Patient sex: M
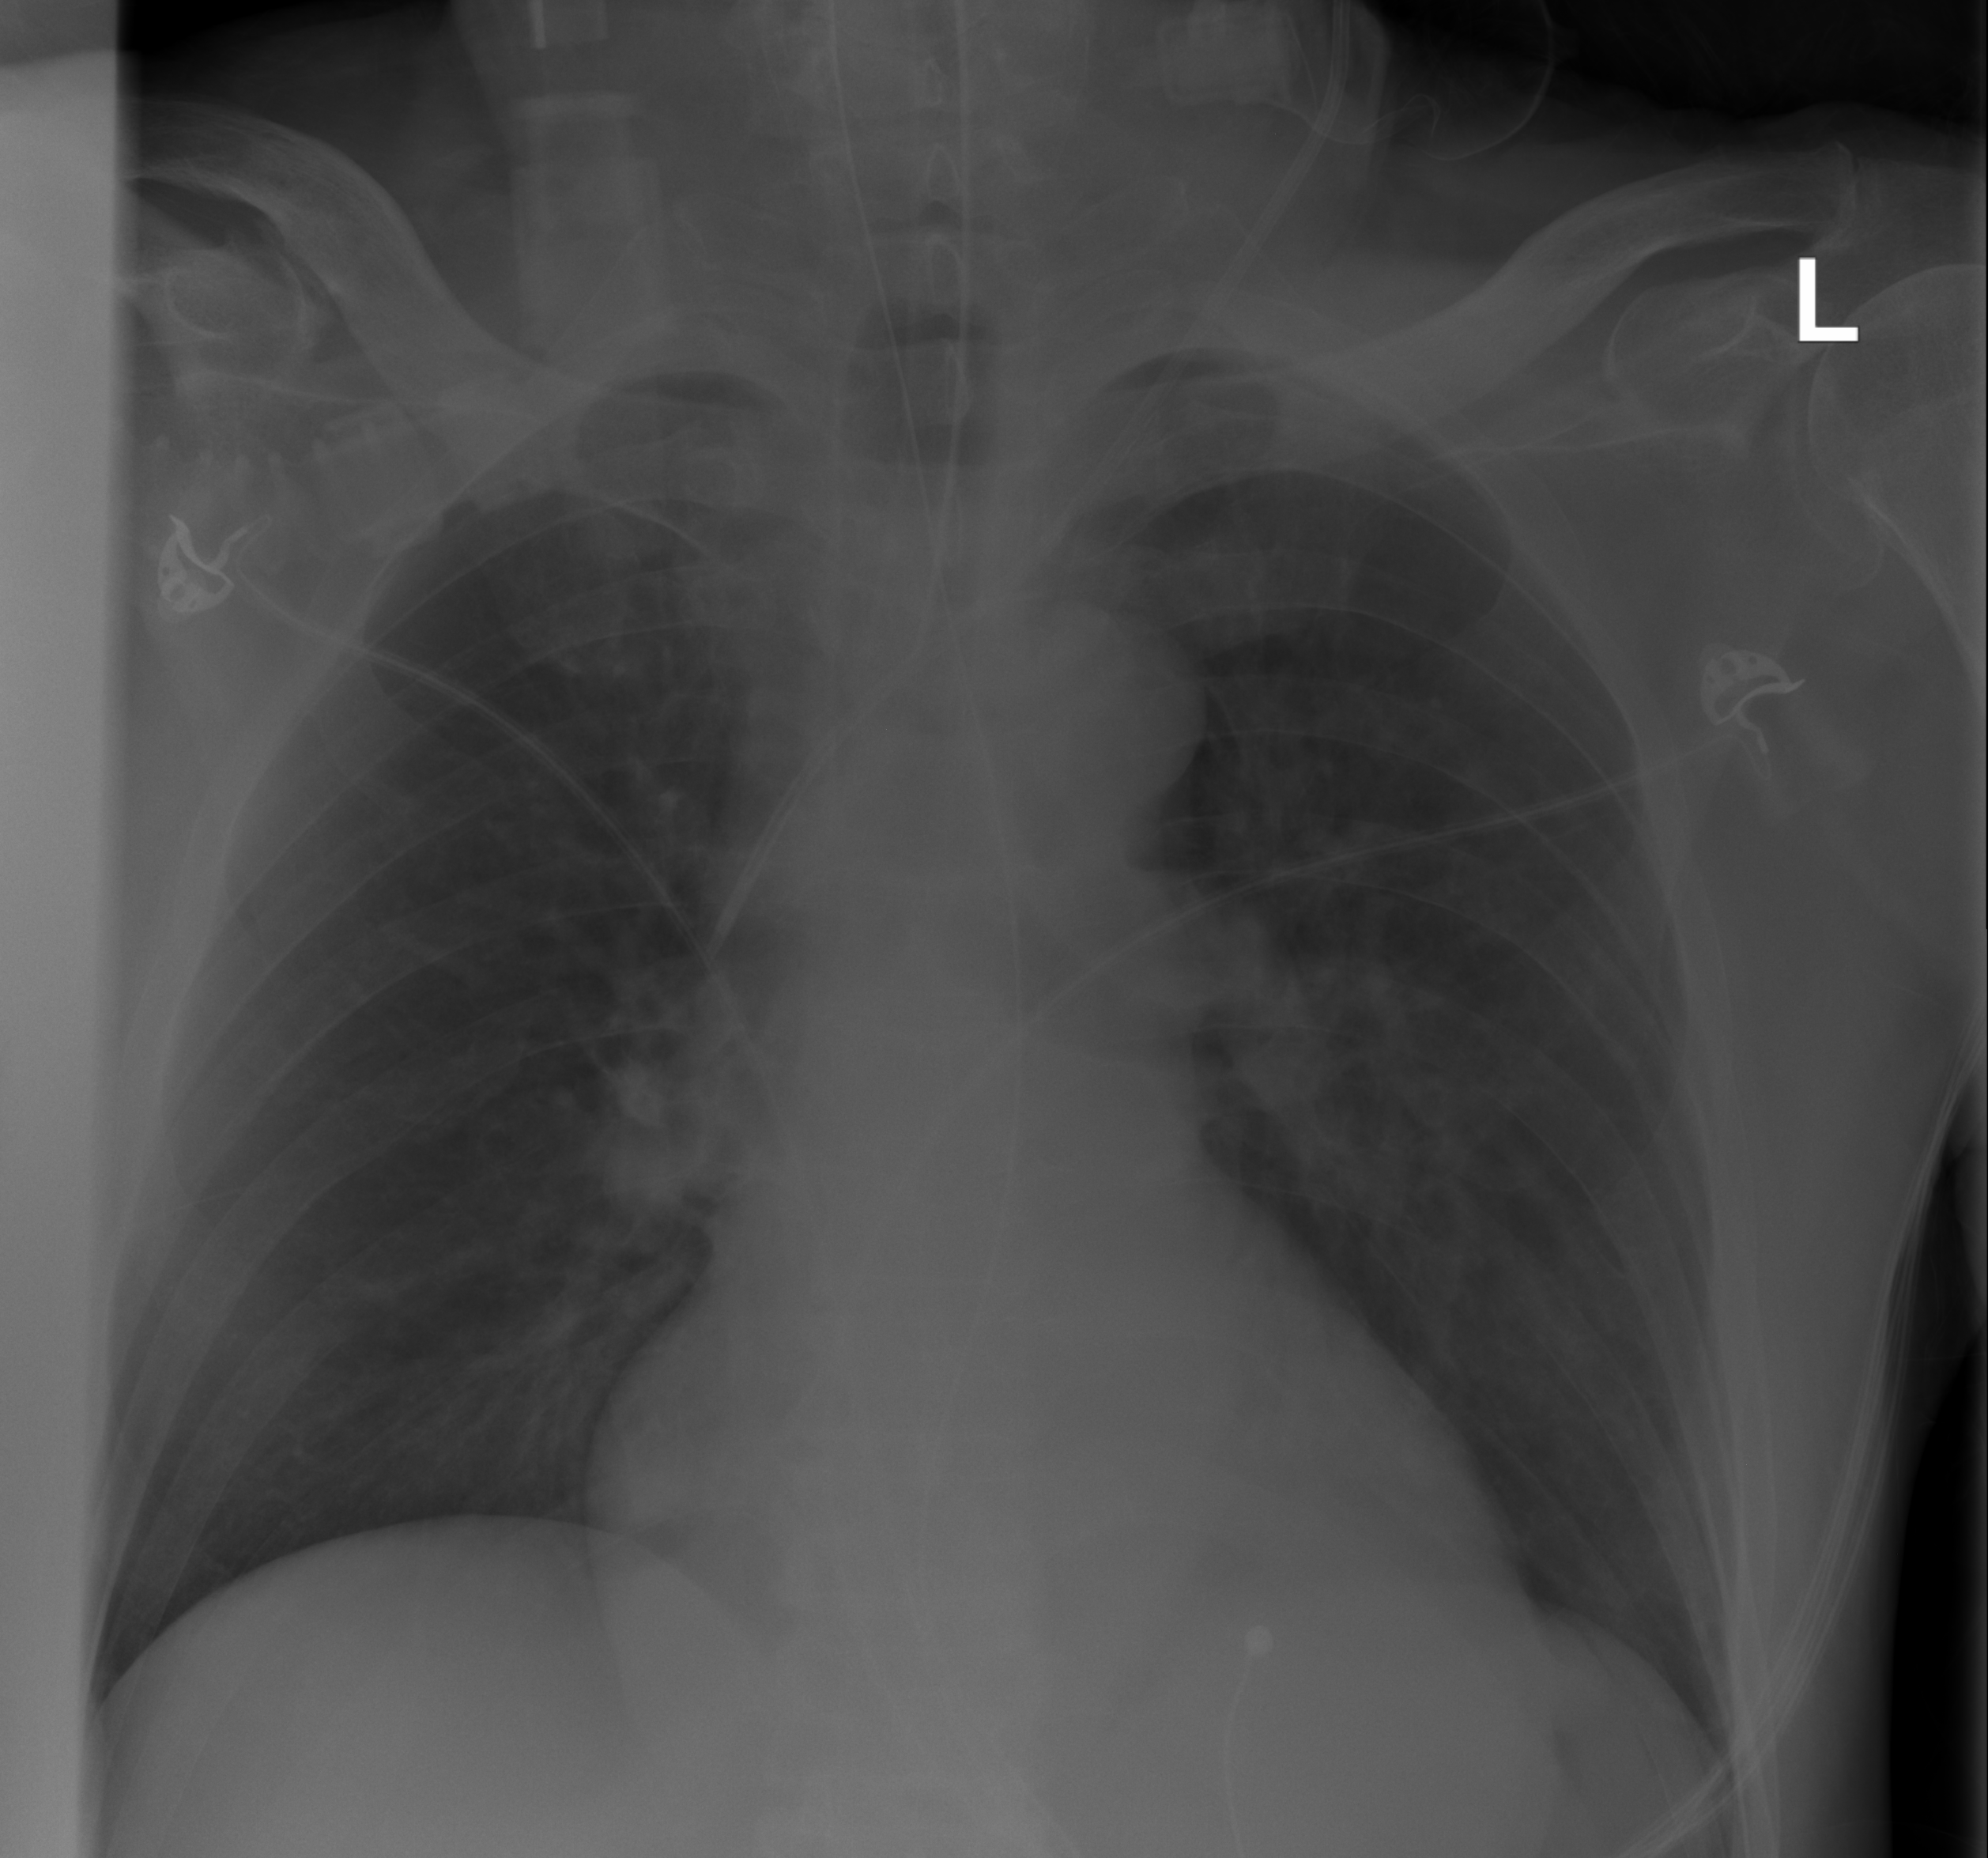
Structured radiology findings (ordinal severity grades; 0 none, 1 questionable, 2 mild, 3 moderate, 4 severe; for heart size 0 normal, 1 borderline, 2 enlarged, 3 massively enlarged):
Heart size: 1
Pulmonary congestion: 0
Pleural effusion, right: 0
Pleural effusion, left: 0
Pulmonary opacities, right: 0
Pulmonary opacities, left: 1
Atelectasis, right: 0
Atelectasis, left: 0